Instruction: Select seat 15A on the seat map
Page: seats
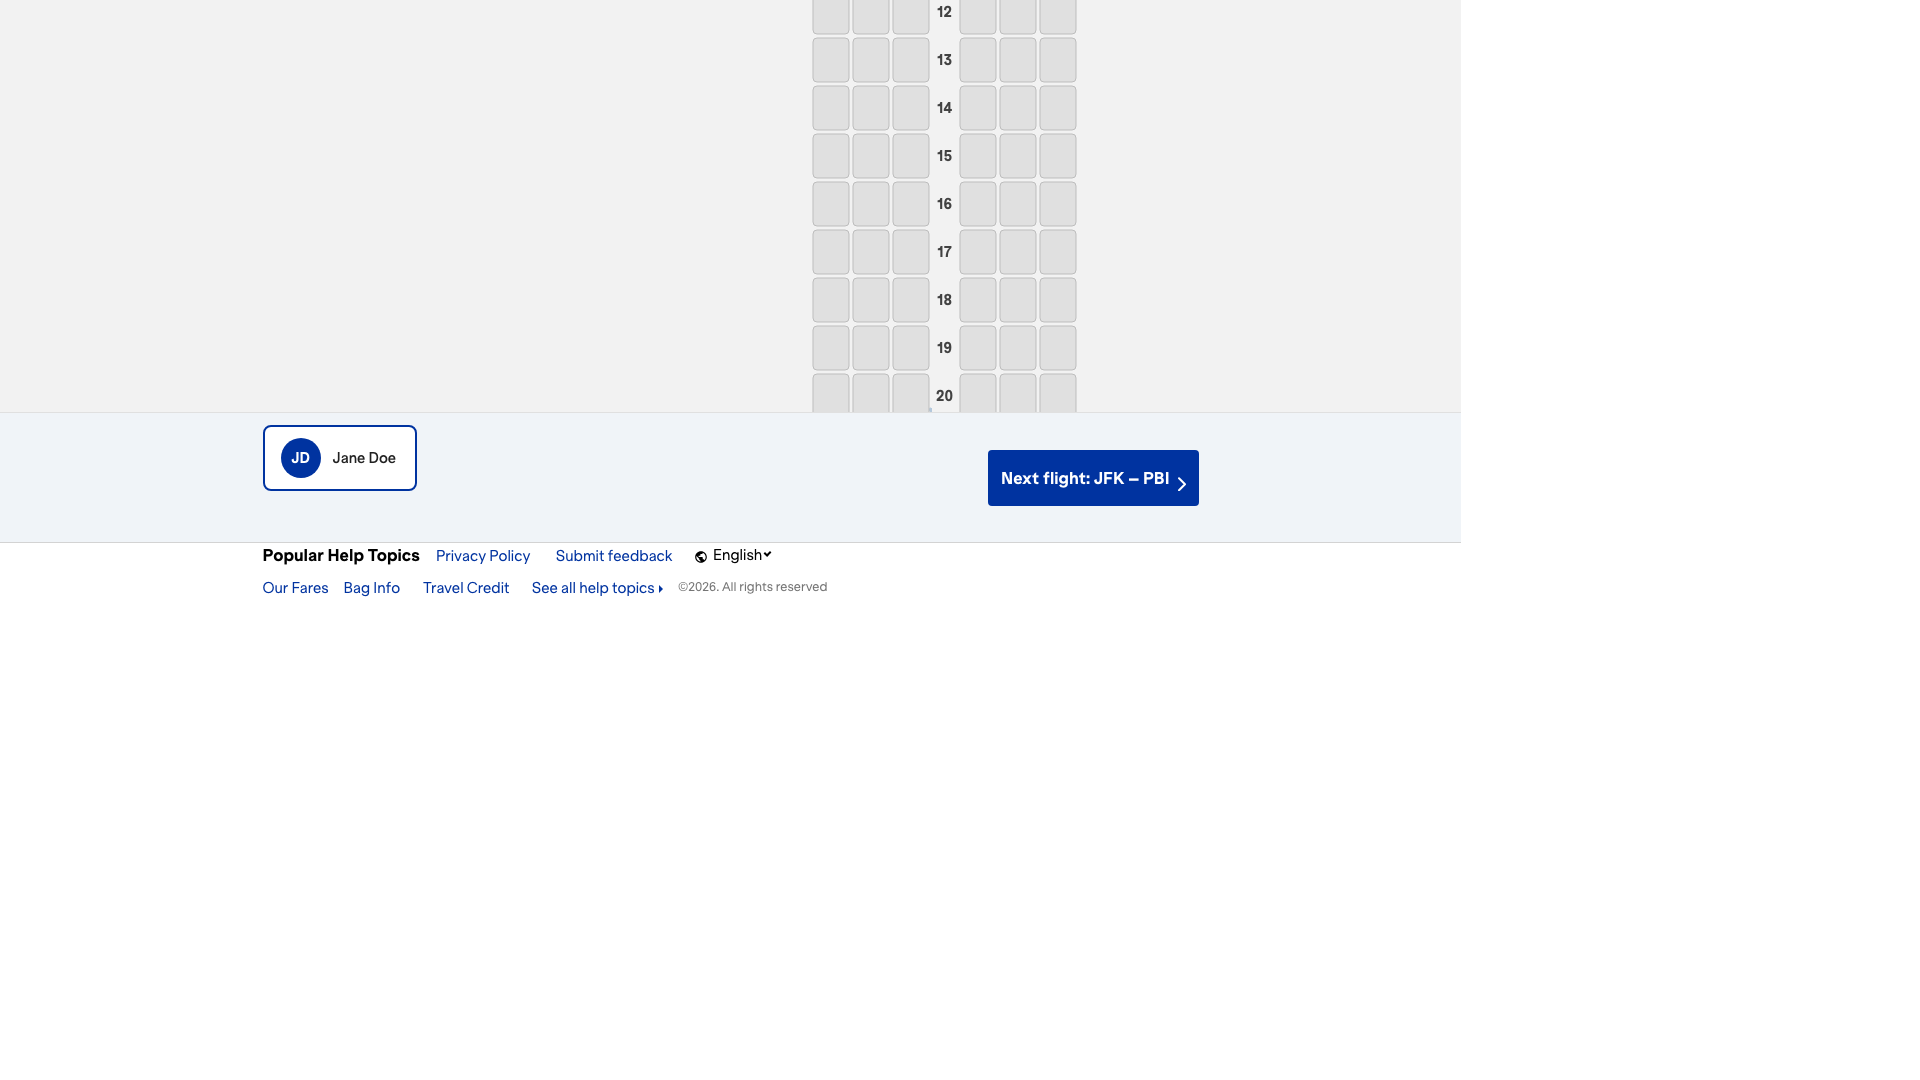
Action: click